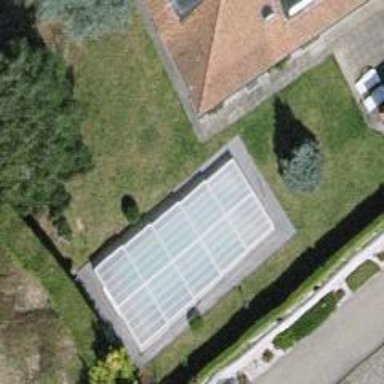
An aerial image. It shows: Swimming pool located in leisure land.